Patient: sex F, age 33
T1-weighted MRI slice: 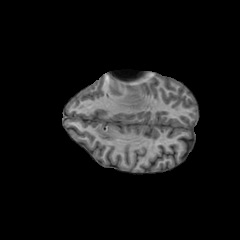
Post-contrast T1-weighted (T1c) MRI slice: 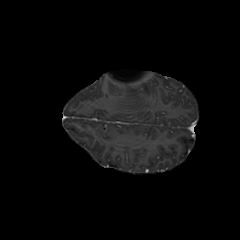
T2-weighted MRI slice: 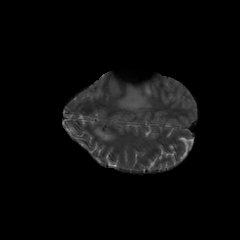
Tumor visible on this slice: yes
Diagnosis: Glioblastoma, IDH-wildtype
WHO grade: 4